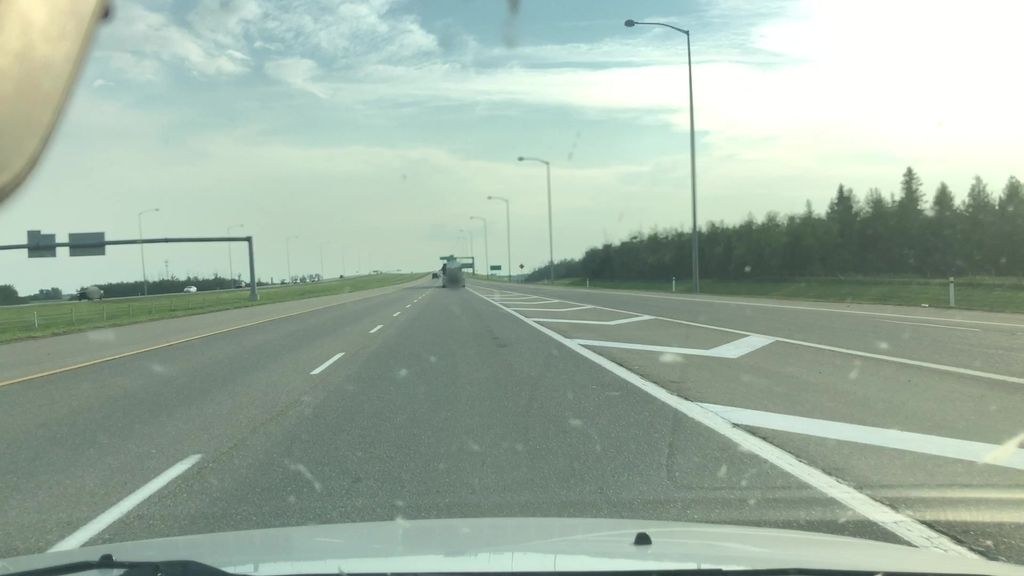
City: edmonton